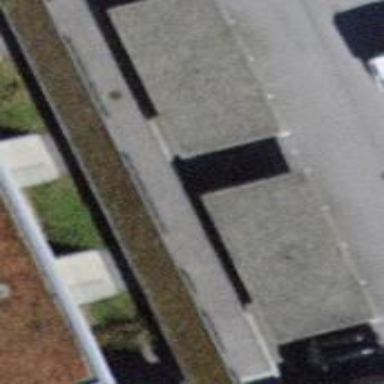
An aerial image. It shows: Garage.